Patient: sex M, age 47
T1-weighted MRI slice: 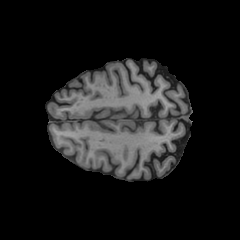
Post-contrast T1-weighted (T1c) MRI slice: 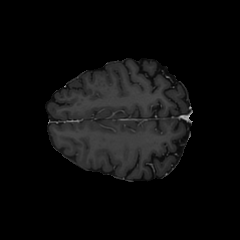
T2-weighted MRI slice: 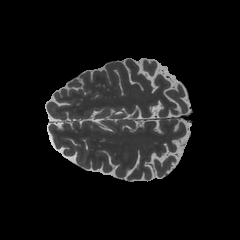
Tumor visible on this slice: no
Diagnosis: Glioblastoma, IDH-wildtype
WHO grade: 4